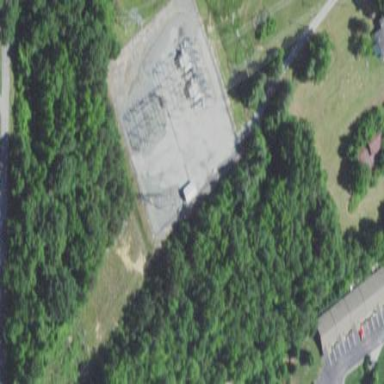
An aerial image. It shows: Distribution substation surrounded by fence.